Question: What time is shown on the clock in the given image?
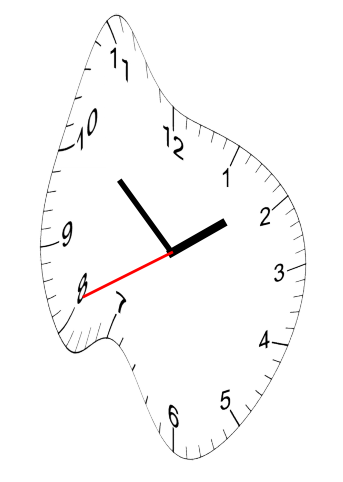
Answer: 01:51:41